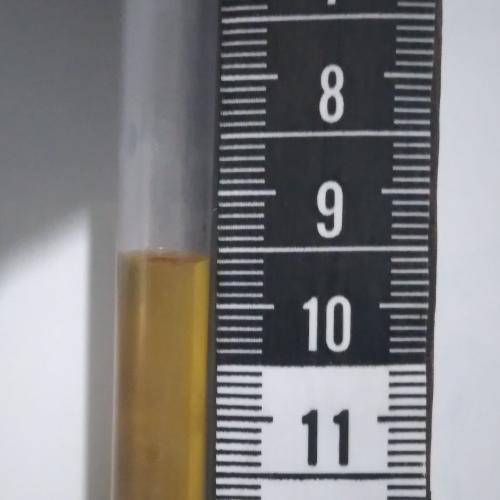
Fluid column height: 9.6 cm